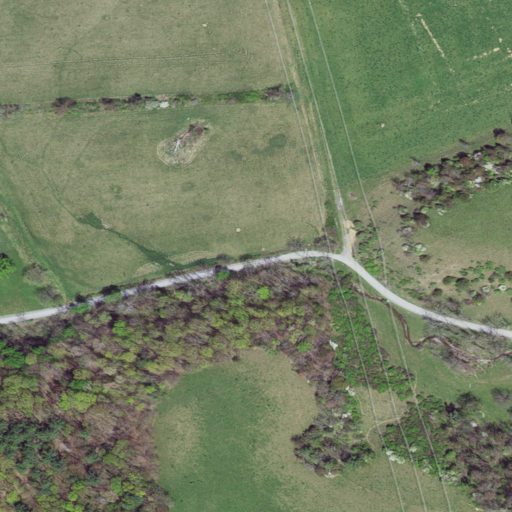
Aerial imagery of valley in Virginia named Connor Valley containing pasture, deciduous forest, open development, mixed forest, and low intensity development